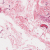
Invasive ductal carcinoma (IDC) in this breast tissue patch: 0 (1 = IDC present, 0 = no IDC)